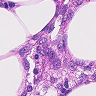
Metastatic tissue present: no